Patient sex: F
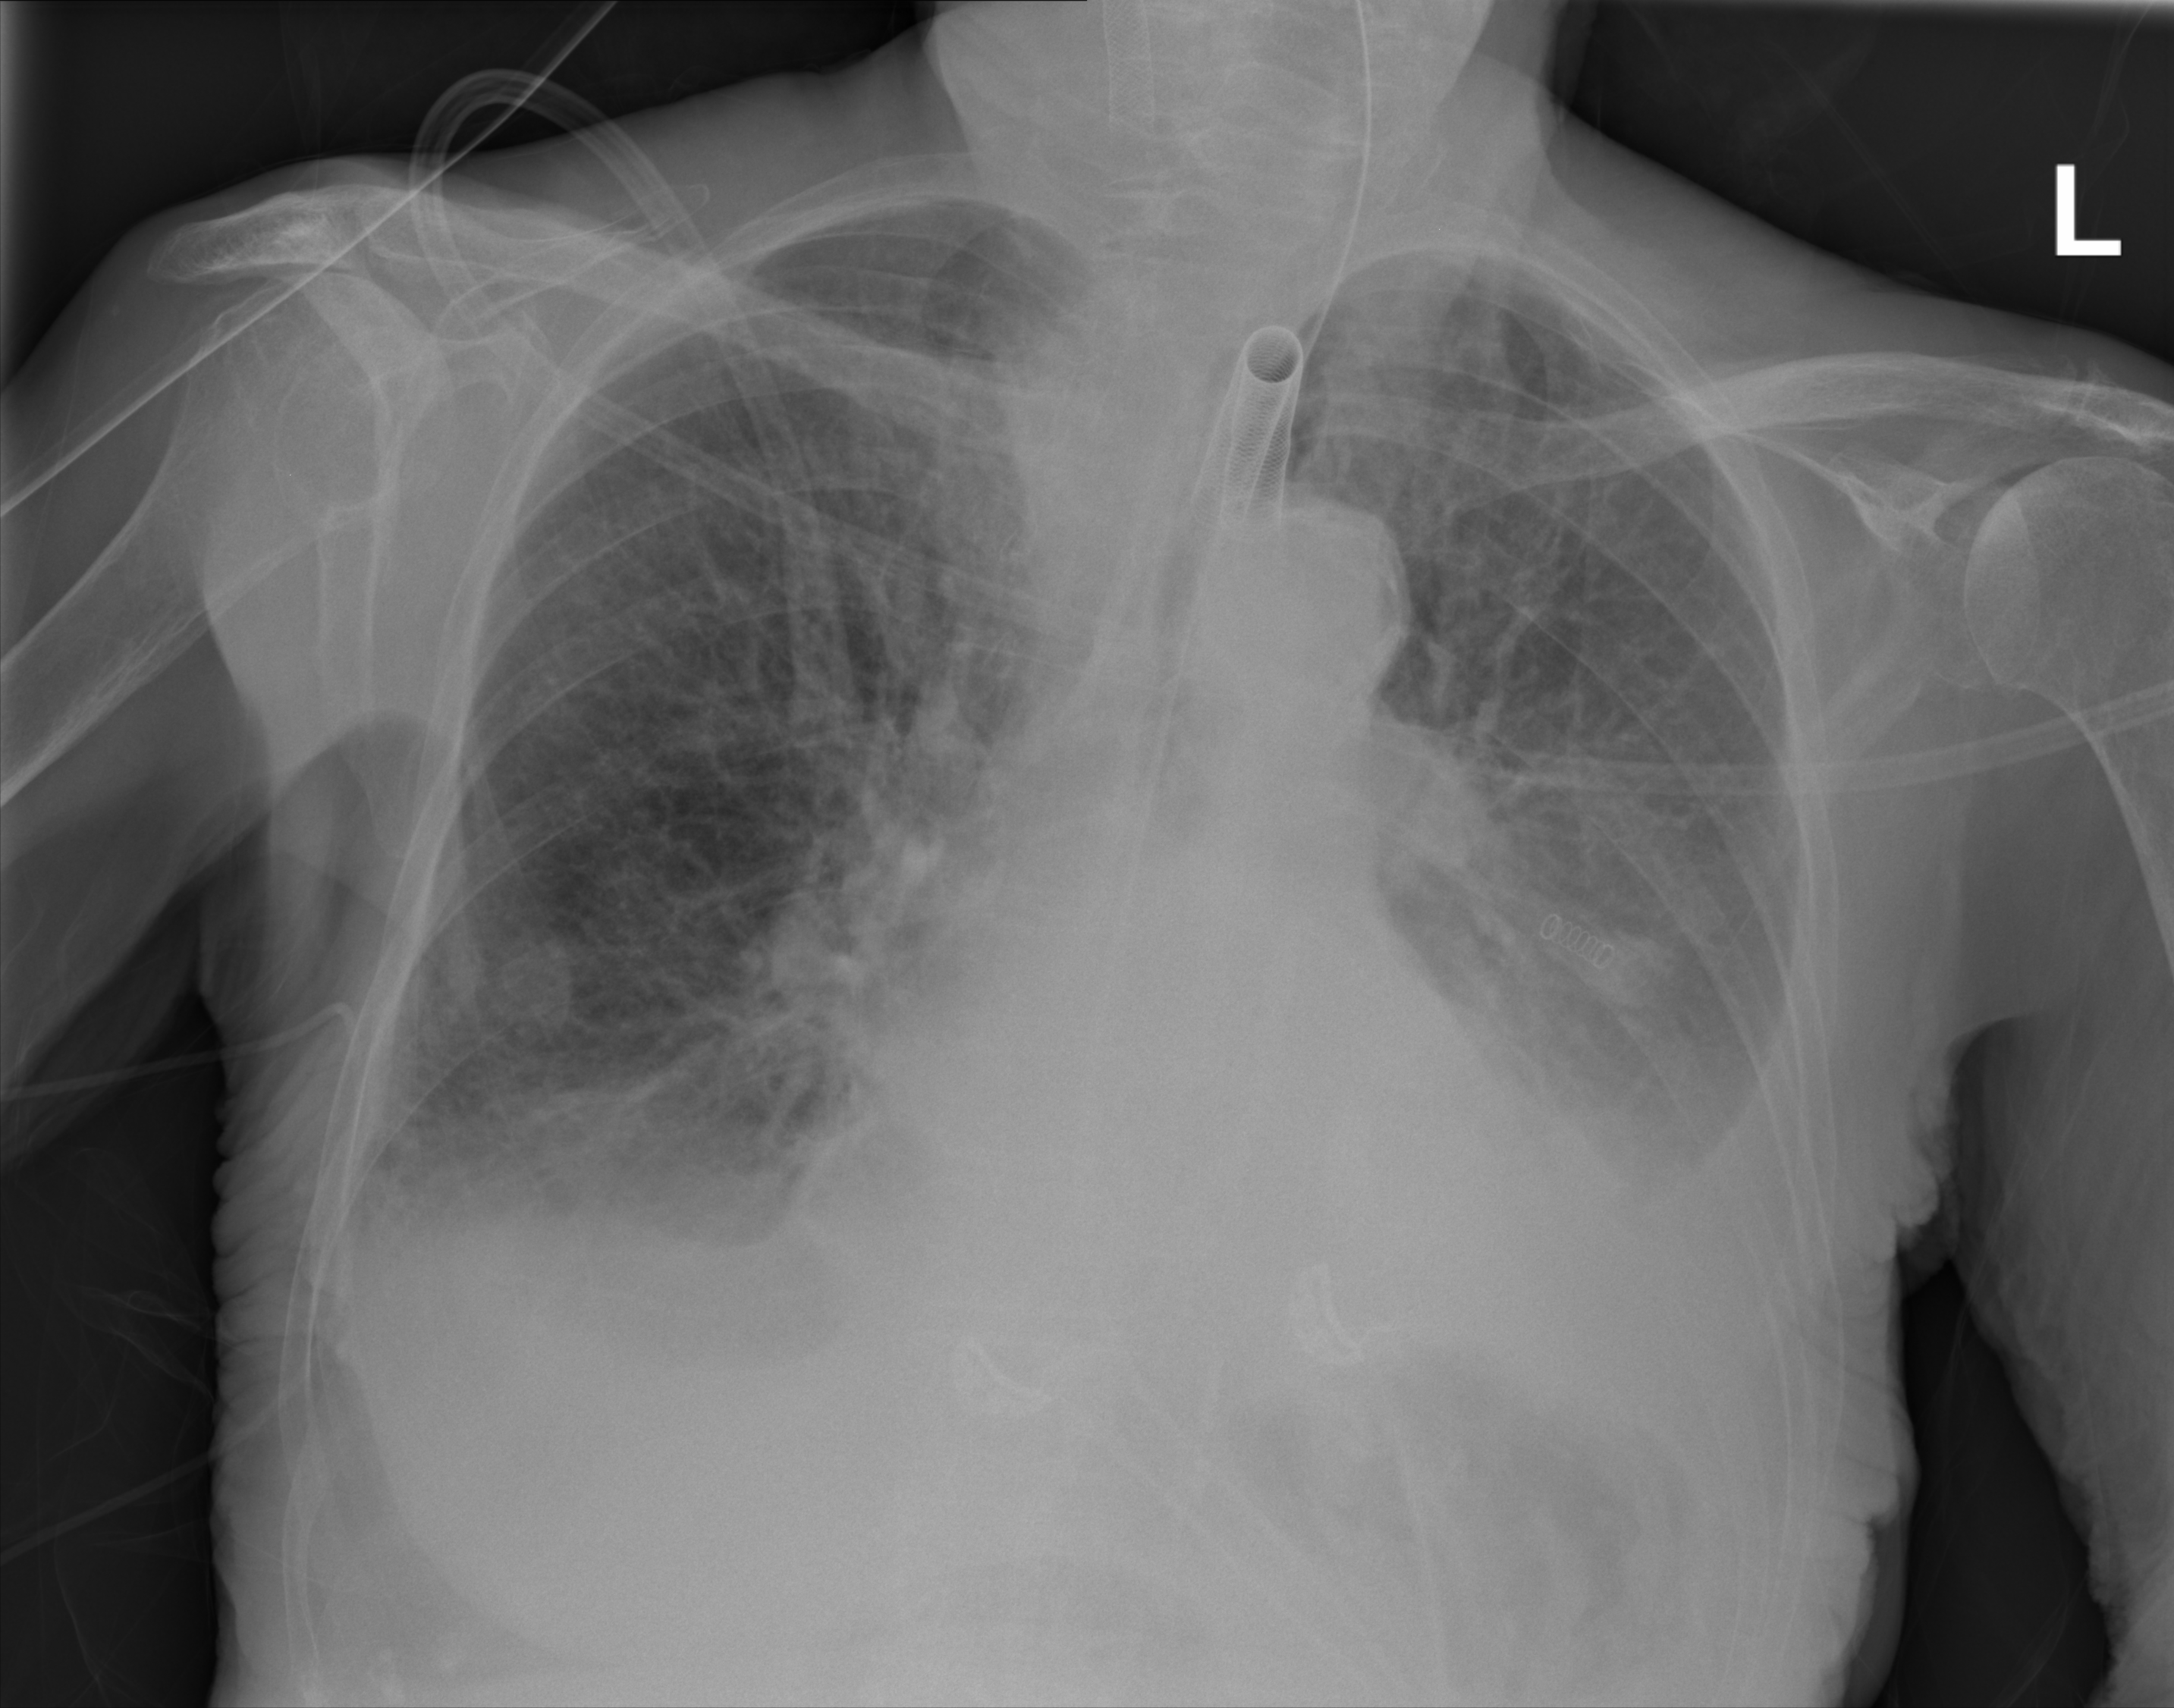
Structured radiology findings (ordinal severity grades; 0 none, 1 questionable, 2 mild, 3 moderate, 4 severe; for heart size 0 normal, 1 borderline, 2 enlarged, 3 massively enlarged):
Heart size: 2
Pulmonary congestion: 2
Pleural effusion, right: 2
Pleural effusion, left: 3
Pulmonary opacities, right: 1
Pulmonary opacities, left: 1
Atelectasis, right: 2
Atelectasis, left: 2